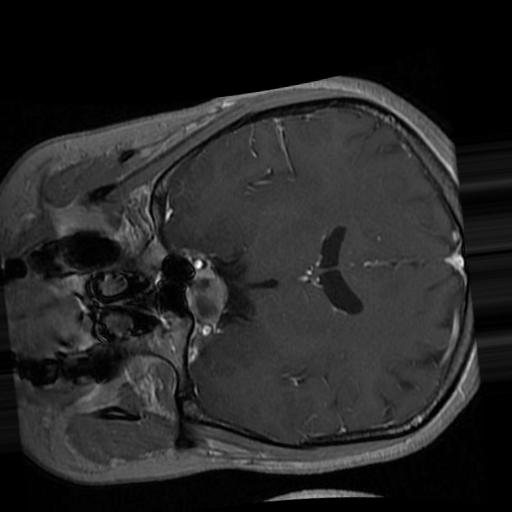
Label: brain_tumor